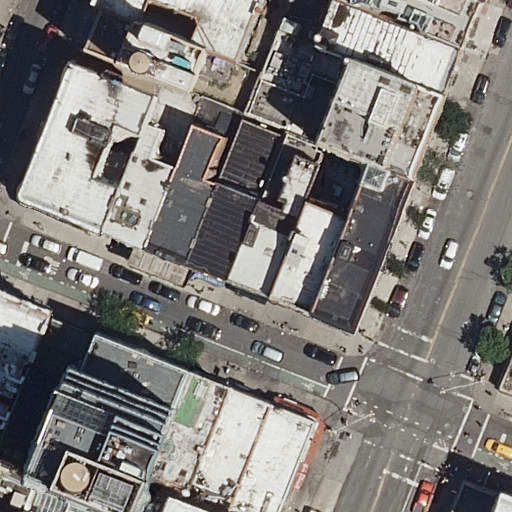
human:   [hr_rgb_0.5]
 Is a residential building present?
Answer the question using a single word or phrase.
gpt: yes

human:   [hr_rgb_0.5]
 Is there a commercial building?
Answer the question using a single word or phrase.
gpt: no

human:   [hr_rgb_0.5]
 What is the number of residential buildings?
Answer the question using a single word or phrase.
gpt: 23

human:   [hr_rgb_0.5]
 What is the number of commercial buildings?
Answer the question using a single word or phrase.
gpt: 0

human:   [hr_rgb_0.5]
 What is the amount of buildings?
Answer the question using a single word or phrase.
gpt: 23

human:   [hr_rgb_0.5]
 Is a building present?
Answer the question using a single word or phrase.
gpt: yes

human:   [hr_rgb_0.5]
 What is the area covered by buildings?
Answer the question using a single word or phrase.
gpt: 7032m2

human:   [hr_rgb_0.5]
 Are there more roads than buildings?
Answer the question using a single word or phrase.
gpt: no

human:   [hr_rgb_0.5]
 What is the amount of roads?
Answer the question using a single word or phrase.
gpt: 3

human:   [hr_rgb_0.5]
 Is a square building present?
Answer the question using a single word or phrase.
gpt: no

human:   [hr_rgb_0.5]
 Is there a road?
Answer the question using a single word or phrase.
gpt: yes

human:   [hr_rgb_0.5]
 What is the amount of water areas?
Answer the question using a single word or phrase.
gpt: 0

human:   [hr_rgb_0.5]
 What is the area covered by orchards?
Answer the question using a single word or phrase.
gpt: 0m2

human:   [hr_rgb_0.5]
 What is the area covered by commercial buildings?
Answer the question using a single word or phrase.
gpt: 0m2

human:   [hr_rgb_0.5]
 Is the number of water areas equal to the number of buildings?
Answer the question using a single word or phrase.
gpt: no

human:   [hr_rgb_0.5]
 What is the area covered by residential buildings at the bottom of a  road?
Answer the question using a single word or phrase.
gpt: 4926m2

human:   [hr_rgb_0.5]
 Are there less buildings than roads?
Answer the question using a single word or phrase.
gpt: no

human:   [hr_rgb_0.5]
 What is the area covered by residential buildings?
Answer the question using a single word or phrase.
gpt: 7032m2

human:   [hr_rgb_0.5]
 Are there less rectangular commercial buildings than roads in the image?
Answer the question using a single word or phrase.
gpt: yes

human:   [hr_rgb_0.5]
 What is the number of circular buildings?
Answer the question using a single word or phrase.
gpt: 0

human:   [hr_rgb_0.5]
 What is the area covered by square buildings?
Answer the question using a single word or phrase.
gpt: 0m2

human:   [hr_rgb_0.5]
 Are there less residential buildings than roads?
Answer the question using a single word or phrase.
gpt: no

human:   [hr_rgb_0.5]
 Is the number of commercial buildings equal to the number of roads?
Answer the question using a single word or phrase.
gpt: no

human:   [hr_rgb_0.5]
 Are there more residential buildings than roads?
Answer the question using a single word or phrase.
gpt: yes

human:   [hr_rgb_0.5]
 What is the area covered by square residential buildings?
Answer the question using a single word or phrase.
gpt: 0m2

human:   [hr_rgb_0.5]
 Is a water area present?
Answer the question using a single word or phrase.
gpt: no

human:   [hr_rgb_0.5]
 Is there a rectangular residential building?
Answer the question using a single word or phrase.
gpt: yes

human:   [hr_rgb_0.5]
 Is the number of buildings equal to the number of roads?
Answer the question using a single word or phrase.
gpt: no

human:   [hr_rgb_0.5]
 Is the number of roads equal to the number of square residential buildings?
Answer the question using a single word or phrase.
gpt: no

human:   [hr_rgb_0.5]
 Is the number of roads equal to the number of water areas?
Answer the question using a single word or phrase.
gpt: no

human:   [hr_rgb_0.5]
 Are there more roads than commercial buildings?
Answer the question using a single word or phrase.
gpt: yes

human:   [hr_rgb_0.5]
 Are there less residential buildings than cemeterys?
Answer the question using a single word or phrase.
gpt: no

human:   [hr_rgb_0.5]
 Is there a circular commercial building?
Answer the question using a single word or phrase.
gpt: no

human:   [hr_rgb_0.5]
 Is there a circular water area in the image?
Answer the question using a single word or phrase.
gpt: no

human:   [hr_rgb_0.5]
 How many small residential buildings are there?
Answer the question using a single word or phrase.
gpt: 5

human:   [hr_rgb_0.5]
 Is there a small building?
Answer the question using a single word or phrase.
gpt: yes

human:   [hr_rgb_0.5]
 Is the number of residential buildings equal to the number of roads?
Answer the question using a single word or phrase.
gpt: no

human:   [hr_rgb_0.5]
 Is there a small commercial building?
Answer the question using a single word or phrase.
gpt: no

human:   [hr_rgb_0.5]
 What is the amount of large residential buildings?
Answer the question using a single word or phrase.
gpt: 3

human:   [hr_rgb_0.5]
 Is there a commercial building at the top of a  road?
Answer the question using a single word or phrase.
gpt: no

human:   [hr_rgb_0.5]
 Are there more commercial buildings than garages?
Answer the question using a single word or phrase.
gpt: no

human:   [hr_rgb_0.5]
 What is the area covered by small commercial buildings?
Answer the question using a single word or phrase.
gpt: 0m2

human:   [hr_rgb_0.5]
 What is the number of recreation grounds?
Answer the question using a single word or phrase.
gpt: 0

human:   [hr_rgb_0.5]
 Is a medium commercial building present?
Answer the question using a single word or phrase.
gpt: no

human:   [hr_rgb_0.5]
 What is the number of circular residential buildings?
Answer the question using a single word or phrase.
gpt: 0

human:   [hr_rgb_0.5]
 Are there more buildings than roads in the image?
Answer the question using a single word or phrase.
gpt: yes

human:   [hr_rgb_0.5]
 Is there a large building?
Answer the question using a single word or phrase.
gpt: yes

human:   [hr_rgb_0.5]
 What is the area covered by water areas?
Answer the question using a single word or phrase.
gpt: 0m2

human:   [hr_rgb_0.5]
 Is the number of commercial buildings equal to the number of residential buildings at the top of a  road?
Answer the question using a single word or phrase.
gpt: no

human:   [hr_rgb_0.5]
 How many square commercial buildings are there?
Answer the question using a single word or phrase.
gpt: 0

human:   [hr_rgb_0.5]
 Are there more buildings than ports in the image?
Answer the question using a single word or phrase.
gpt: yes

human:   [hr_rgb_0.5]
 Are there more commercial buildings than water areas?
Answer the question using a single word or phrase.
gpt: no

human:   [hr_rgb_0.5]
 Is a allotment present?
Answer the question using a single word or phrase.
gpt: no

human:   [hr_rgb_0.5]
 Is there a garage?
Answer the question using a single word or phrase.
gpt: no

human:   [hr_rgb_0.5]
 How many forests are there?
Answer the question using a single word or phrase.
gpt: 0

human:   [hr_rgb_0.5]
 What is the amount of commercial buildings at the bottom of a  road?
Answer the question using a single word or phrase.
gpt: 0

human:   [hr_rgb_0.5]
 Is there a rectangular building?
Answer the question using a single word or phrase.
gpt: yes

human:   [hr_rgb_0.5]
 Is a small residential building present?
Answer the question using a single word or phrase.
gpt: yes

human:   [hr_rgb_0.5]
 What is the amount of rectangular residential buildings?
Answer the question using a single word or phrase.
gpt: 13

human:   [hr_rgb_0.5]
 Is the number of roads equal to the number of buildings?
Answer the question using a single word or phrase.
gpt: no

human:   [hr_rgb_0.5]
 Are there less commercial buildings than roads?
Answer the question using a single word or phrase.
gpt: yes

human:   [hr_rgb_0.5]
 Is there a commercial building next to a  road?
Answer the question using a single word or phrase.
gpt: no

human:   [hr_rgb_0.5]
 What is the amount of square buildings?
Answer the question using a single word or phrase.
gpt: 0

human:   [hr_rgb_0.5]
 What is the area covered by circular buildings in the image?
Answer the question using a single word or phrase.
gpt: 0m2